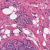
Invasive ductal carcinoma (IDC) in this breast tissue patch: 0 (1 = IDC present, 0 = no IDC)